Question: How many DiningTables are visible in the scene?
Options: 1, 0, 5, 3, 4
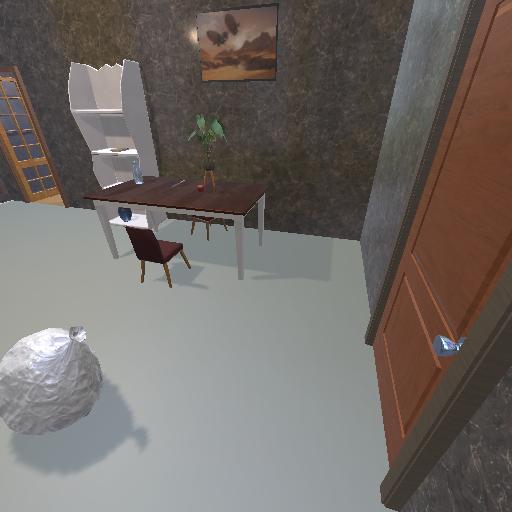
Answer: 1